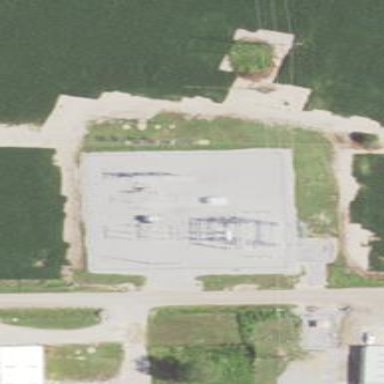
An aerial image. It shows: Distribution level power substation surrounded by fence.